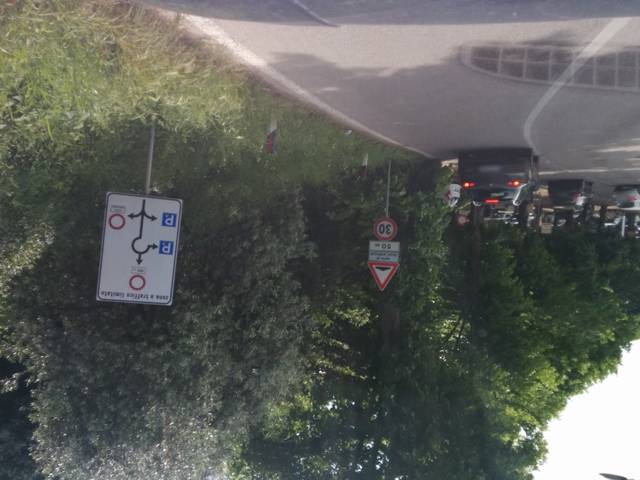
Region: Italy
Coordinates: 43.471, 11.043